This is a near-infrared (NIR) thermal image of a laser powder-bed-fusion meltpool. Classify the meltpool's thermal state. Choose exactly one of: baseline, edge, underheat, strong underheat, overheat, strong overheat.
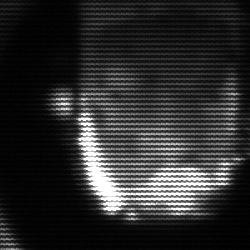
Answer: baseline